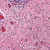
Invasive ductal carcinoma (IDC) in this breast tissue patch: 0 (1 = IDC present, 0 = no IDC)